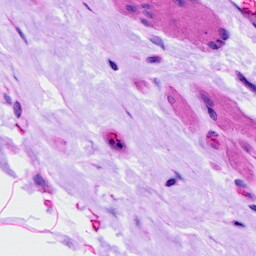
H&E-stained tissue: Ovarian